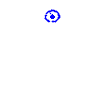
Particle: pion